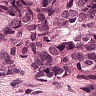
Metastatic tissue present: yes